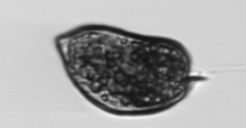
Label: Prorocentrum_micans